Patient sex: M
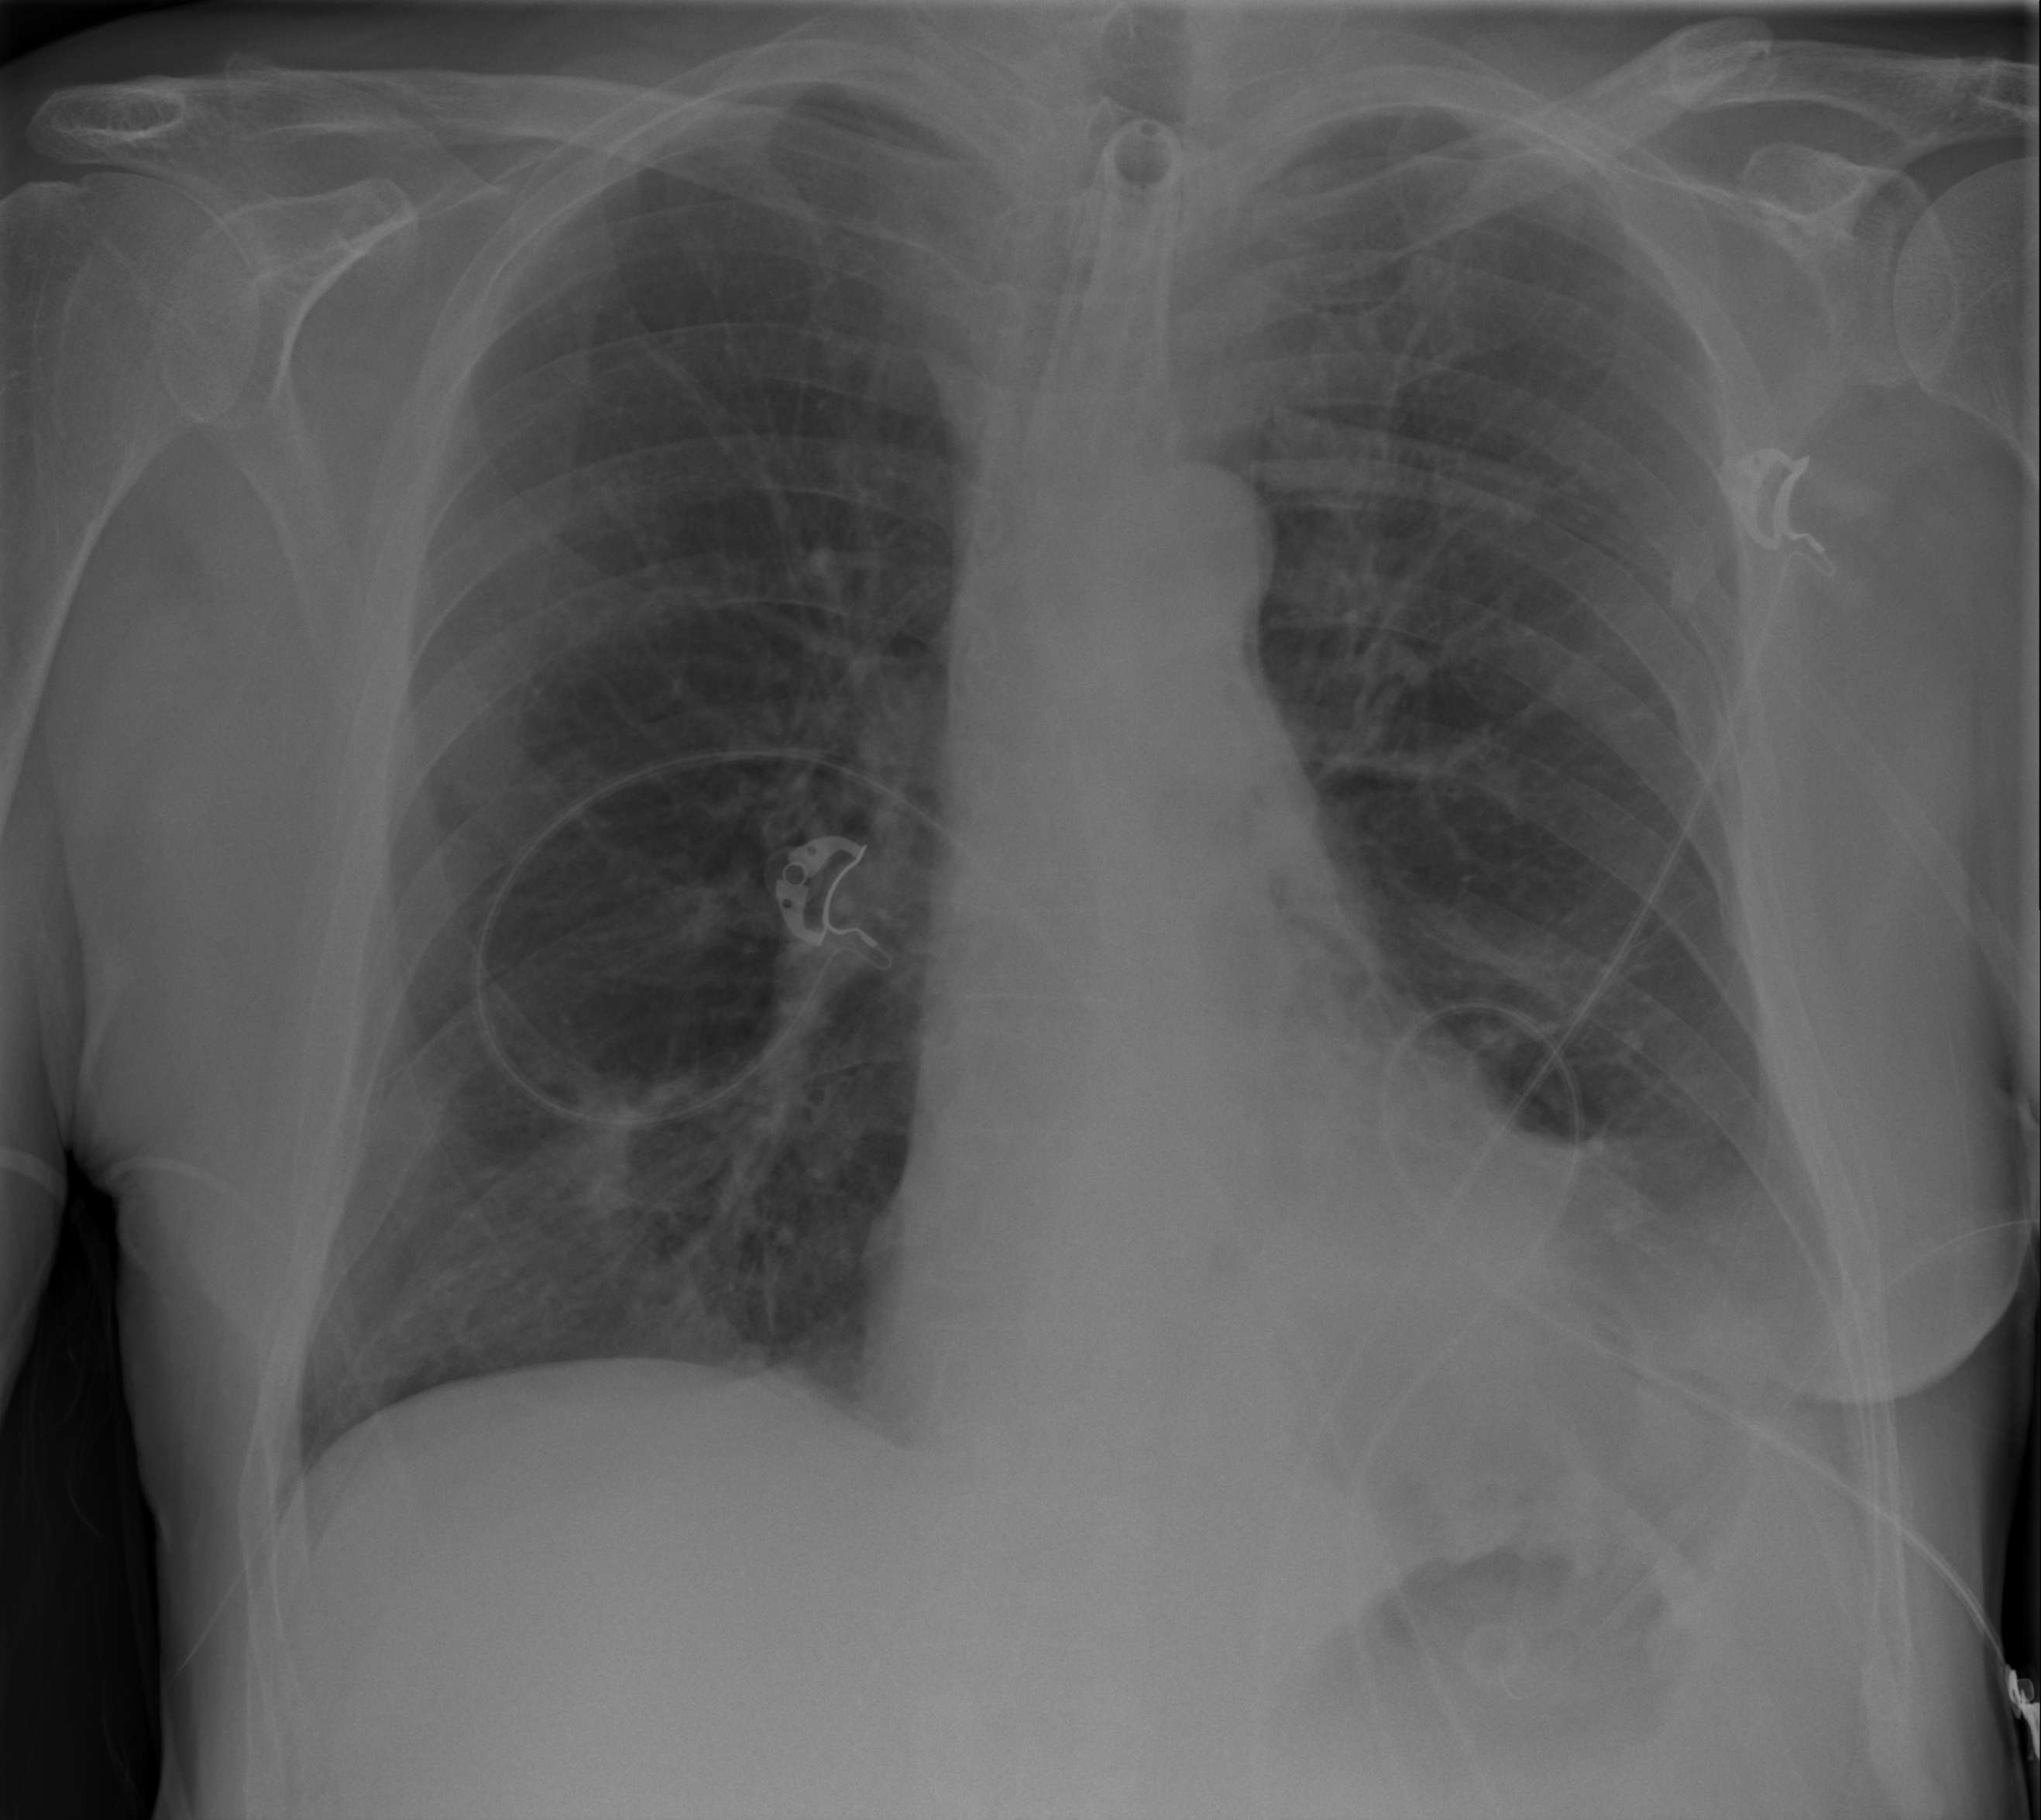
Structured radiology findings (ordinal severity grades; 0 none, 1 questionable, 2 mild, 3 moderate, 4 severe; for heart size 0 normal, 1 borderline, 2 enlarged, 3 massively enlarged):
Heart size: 0
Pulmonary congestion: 0
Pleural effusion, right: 0
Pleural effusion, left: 2
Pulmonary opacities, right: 2
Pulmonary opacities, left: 0
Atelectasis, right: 2
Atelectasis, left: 2